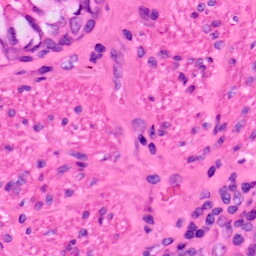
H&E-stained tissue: Lung